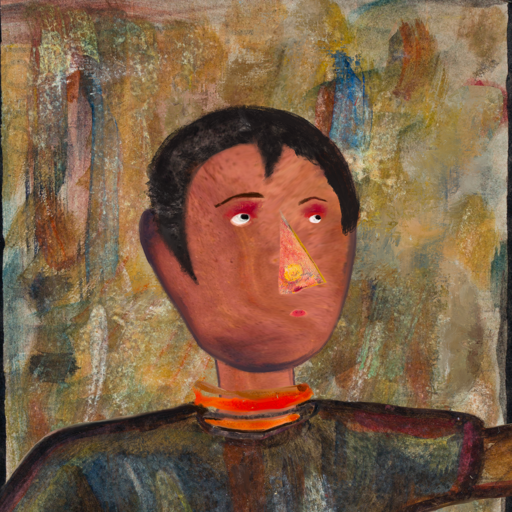
Background: Pipe, Head And Neck Side: Mother_And_Son_Mother, Face Side: Irani, Bust: Mosgoul, Hair Side: Roy_Bahadur, Head Accessory: Blank, Second Necklace: Blank, Necklace: Experience, Baby: Blank